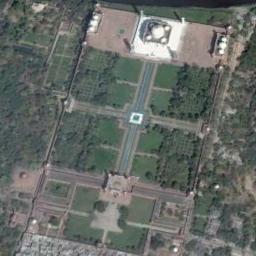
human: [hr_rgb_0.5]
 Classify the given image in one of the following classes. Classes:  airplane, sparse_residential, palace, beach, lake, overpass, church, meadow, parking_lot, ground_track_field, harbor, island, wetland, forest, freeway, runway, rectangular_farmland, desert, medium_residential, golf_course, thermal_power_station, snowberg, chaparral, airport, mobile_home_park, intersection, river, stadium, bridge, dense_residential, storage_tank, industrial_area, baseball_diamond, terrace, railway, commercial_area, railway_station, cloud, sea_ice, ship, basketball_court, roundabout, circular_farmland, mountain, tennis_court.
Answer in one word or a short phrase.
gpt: palace